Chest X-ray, PA view. Patient: 61 years old, sex F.
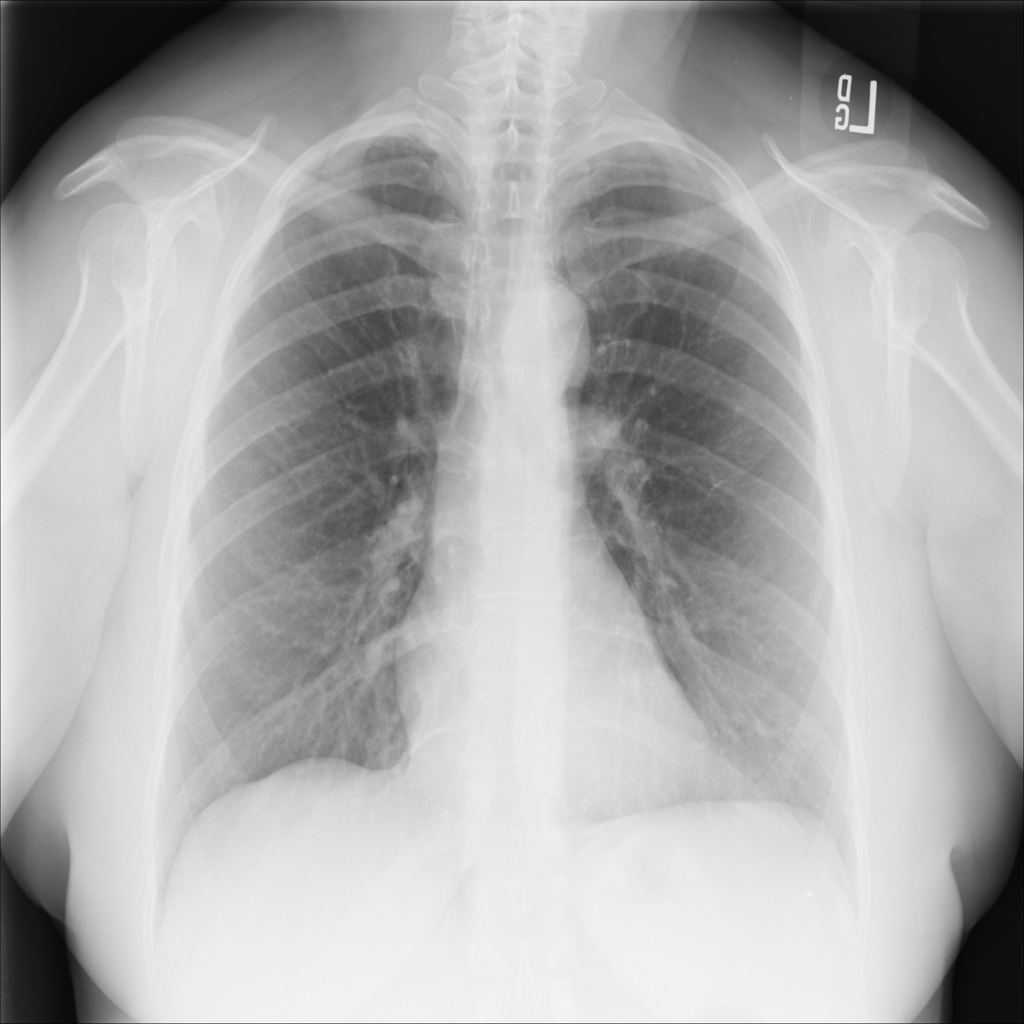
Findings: No Finding